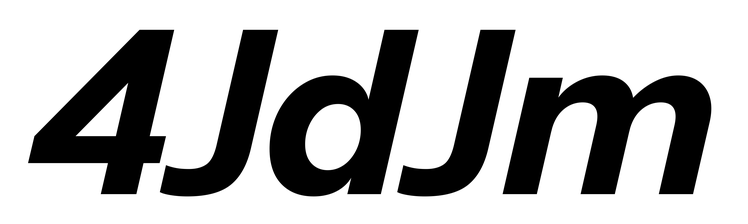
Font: InstrumentSans-Italic_Bold_Italic